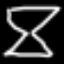
Label: hourglass